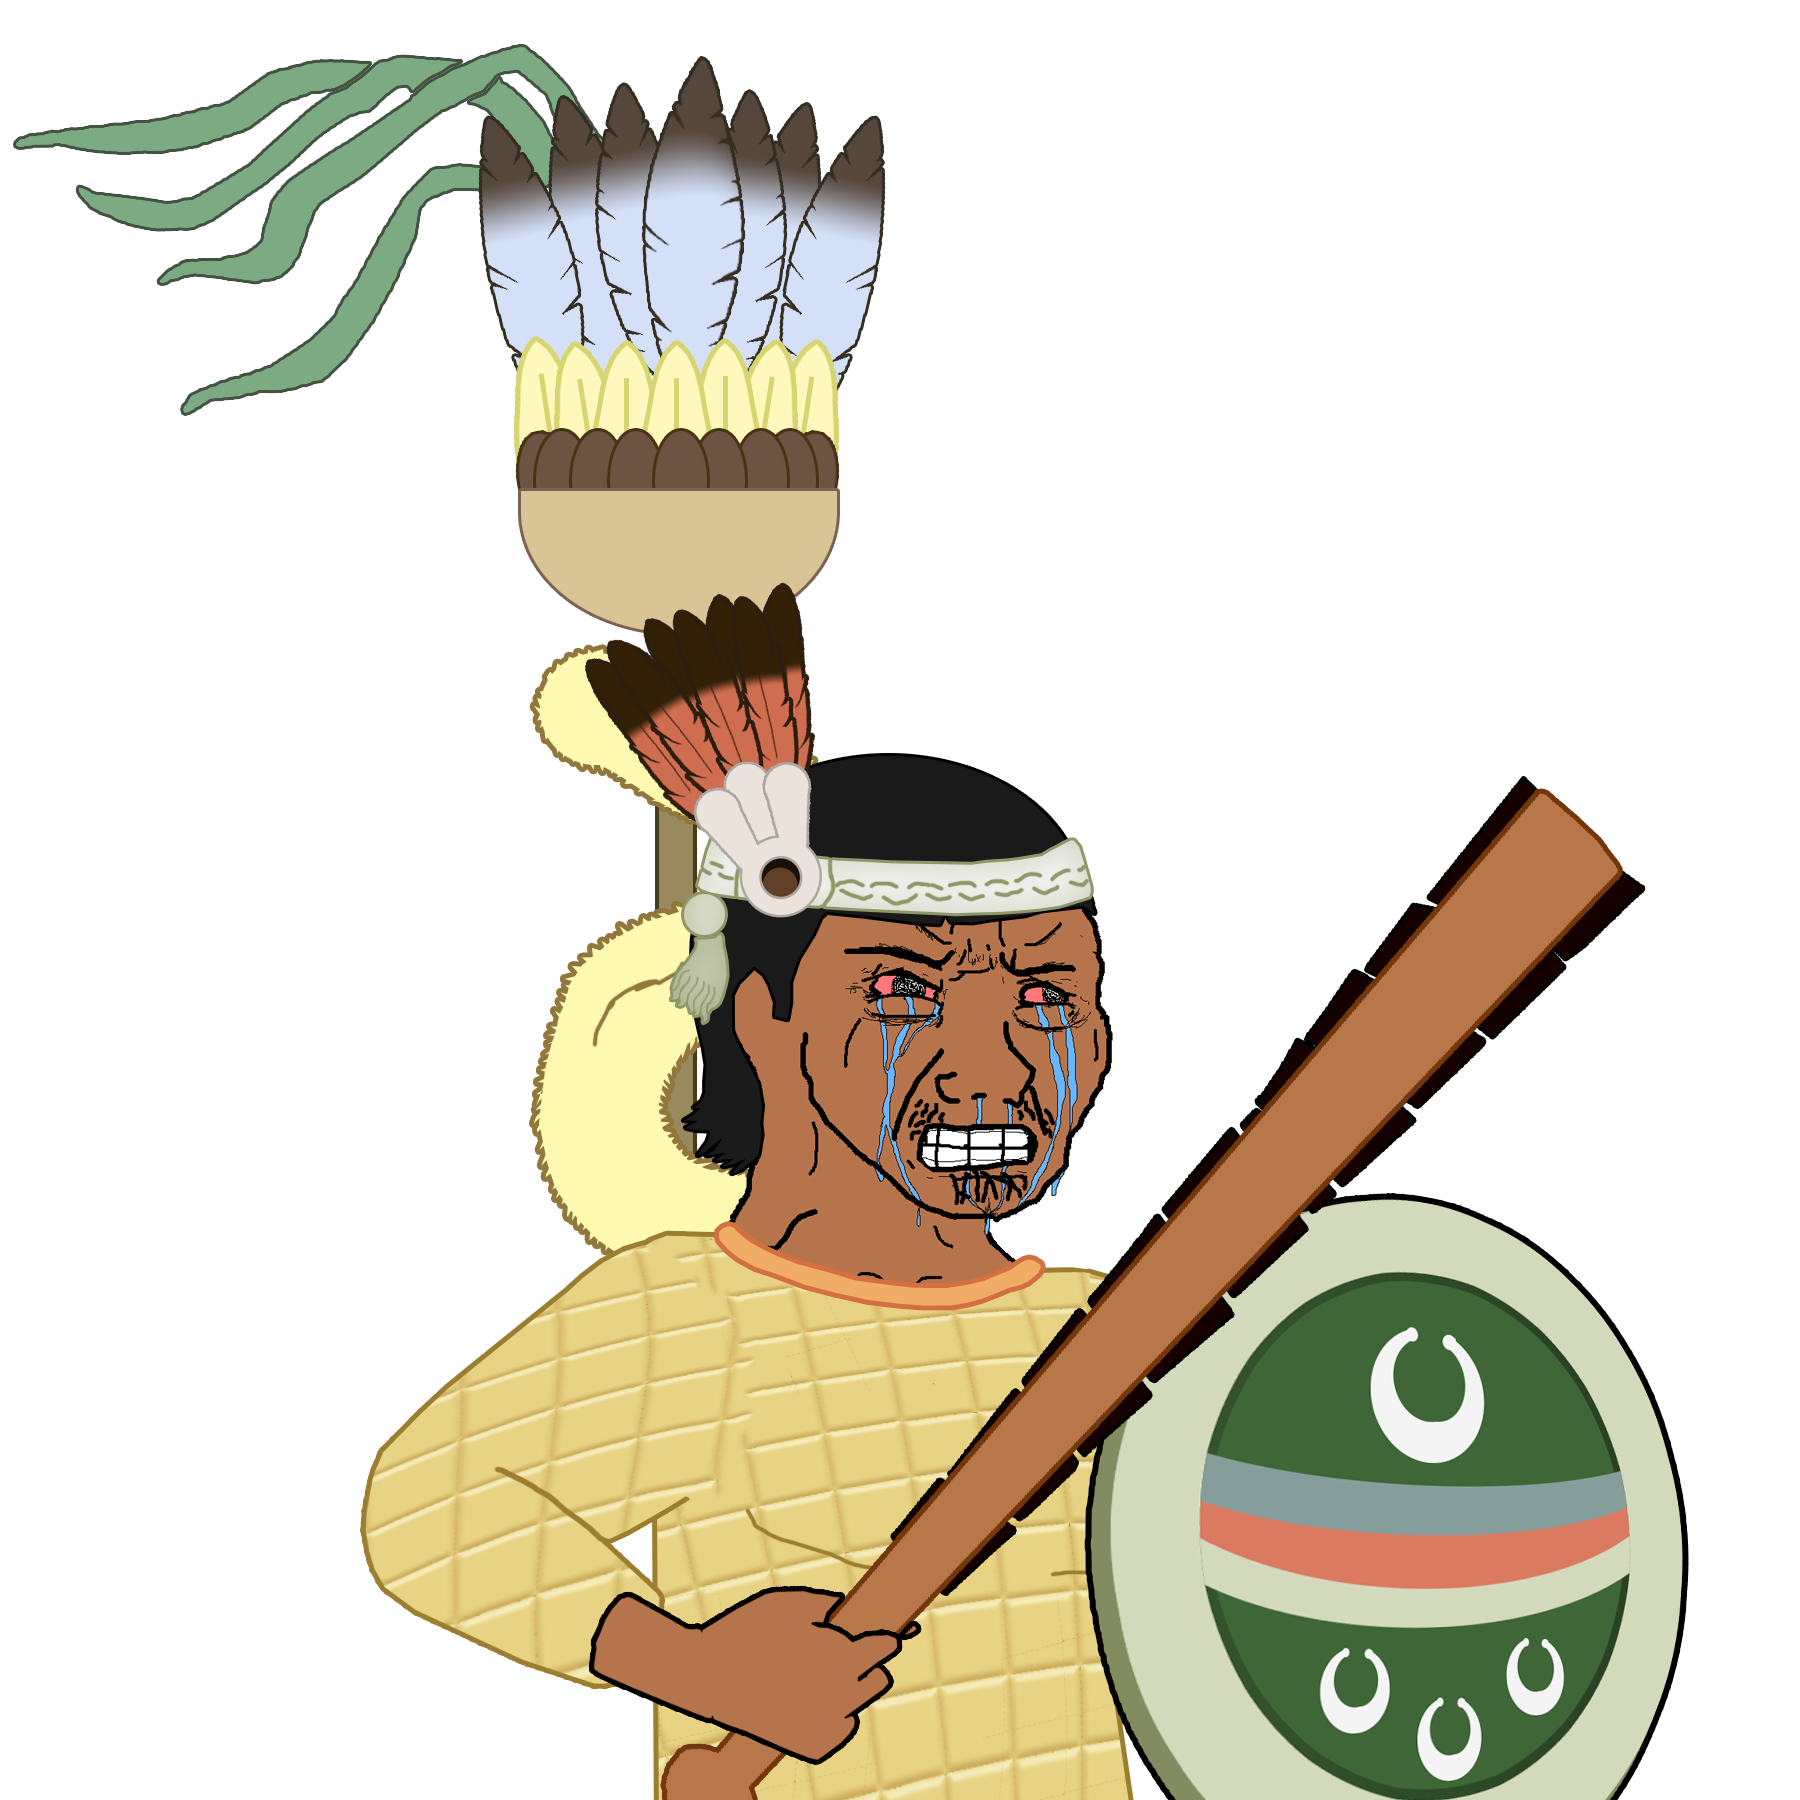
Label: 5_Crying_Wojak